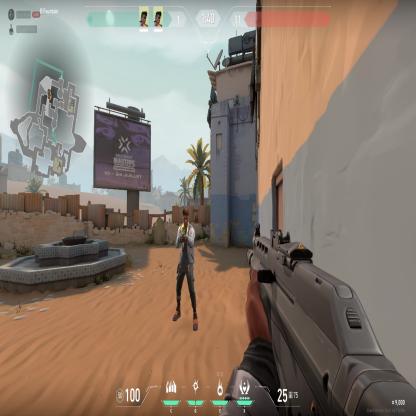
Label: teammate